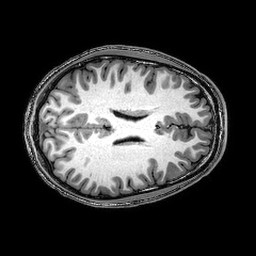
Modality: T1w
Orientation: axial
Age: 22
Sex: male
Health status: healthy
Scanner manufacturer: philips
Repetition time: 0.008255 s
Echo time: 0.0038 s